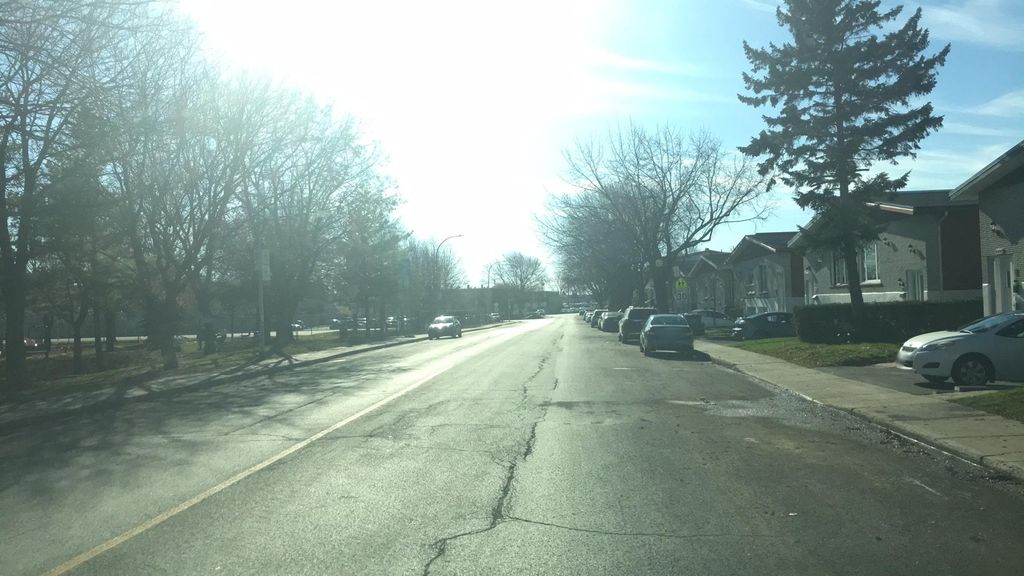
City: montreal